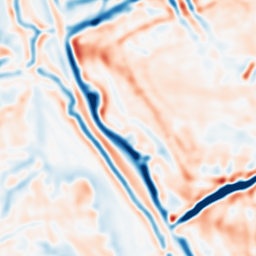
Category: multiscale
Decomposition family: dog
Decomposition parameters: sigma_low: 3
sigma_high: 5
Upsampling method: cubic_mitchell
Upsampling parameters: scale: 2
Upsampling scale: 2